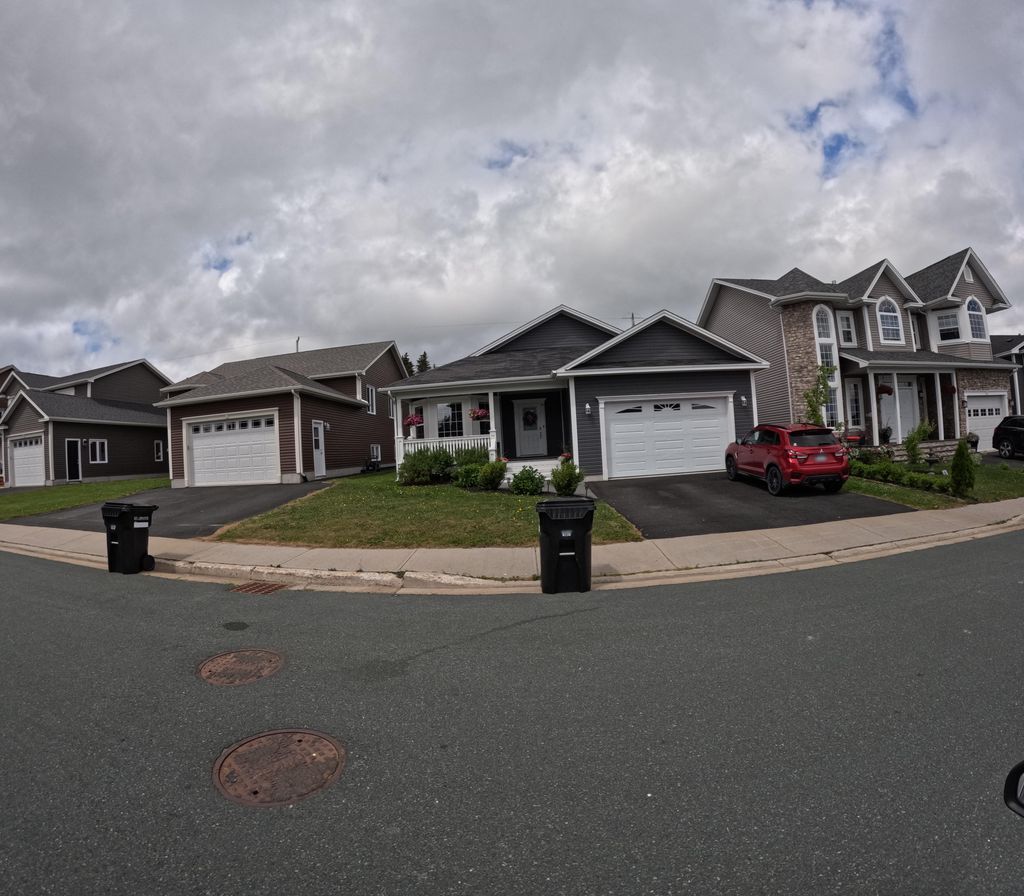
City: st_johns